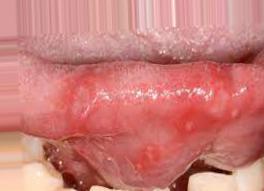
Condition: Mouth Ulcer